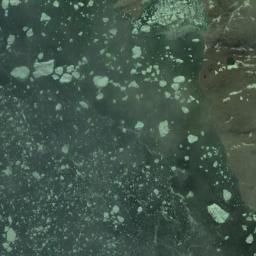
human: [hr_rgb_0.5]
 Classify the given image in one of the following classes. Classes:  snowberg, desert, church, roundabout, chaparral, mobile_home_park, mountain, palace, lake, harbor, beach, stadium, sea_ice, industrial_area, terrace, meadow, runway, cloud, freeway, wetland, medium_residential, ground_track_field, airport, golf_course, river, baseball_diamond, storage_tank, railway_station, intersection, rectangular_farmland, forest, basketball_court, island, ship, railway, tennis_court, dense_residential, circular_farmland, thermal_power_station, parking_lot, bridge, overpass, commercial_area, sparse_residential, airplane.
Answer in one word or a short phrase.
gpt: sea_ice